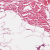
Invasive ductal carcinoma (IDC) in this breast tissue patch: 0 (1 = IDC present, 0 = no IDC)